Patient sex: F
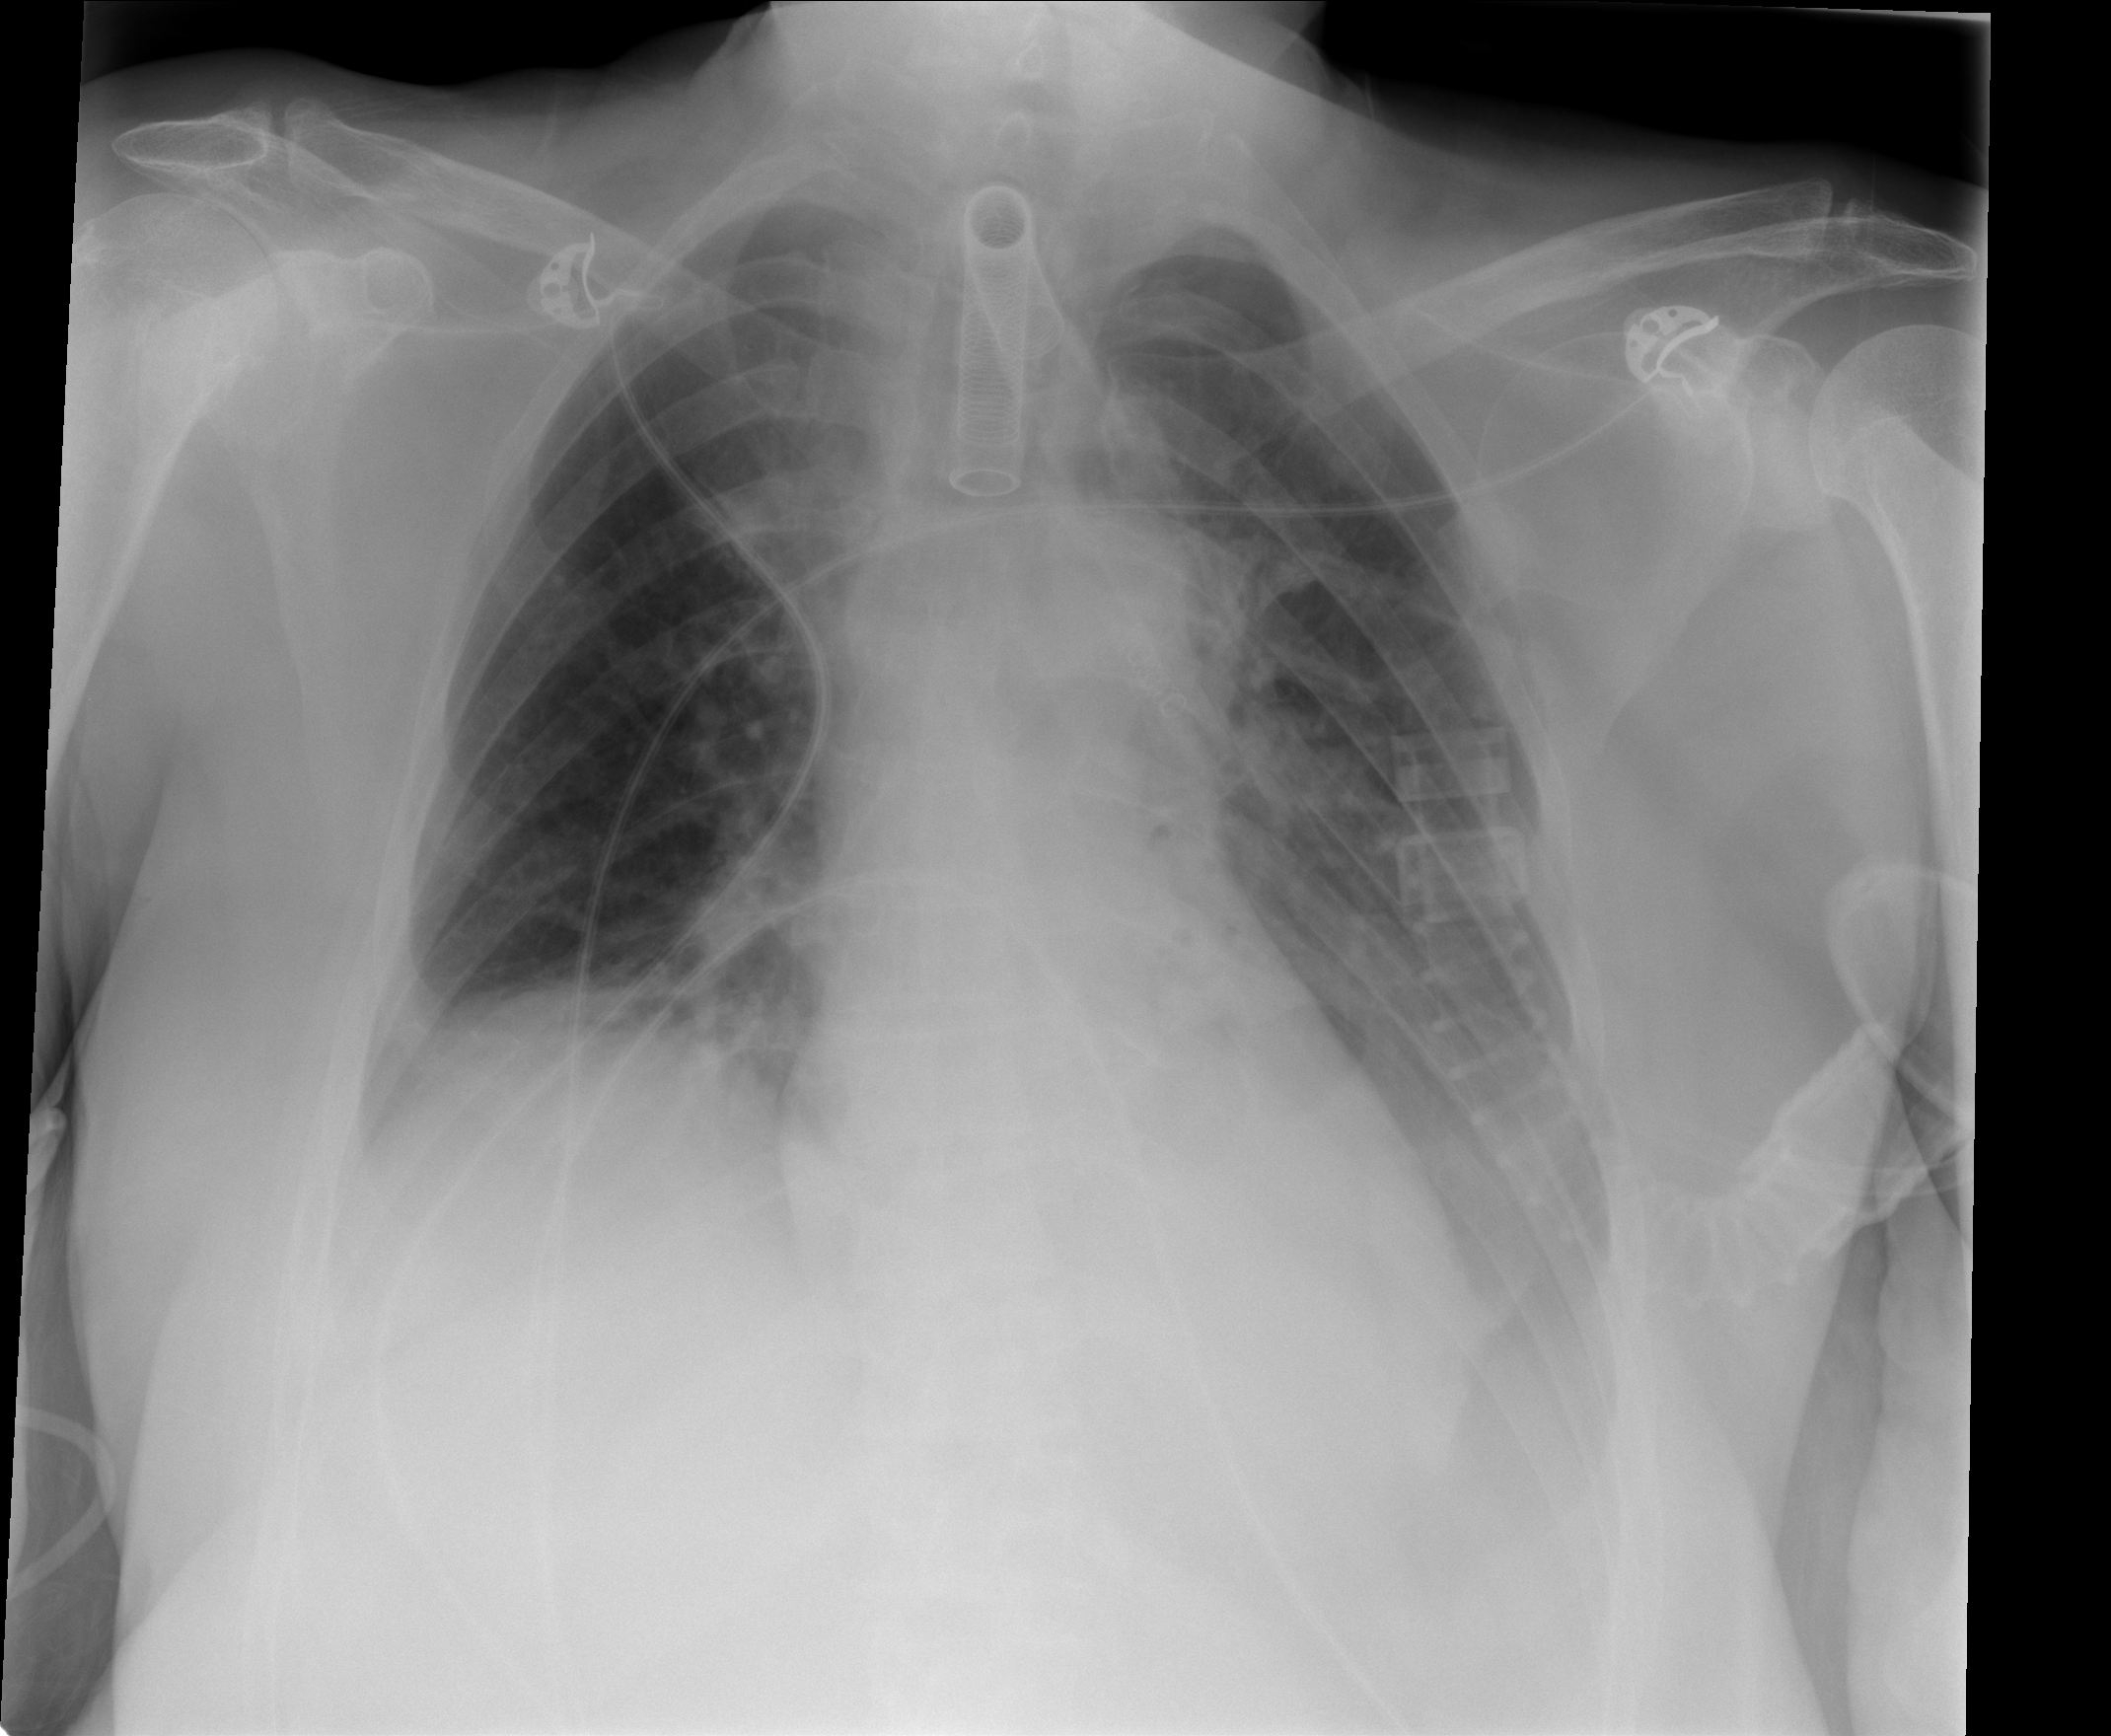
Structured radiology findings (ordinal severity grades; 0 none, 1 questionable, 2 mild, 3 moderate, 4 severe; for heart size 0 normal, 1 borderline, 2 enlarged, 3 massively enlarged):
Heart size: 0
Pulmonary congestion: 0
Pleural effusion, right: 1
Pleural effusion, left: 2
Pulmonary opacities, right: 0
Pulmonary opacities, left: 1
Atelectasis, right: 2
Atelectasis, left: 2